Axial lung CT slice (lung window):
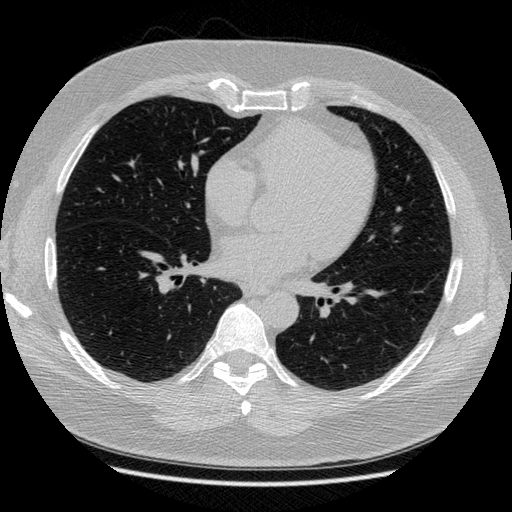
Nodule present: no